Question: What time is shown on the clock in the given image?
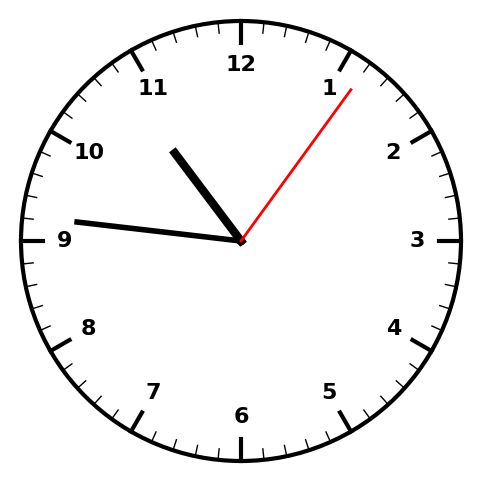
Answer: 10:46:06